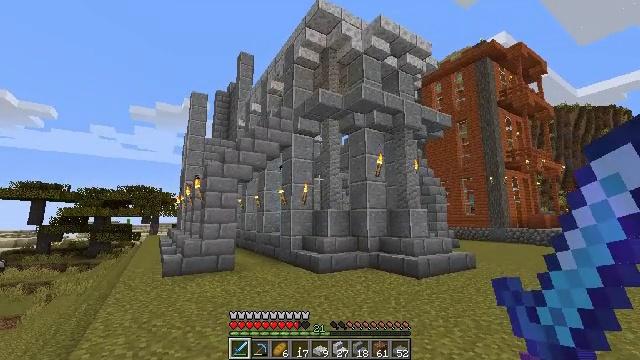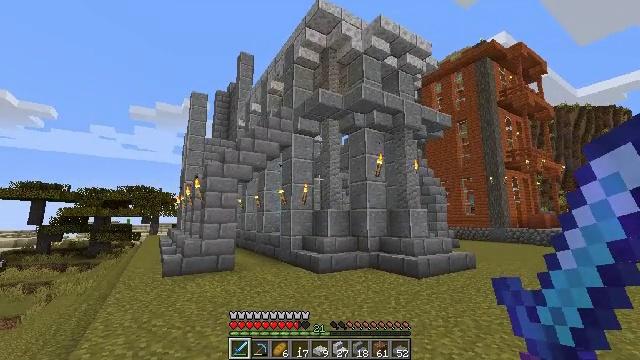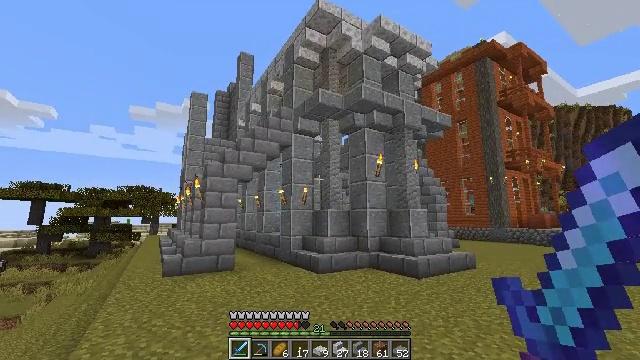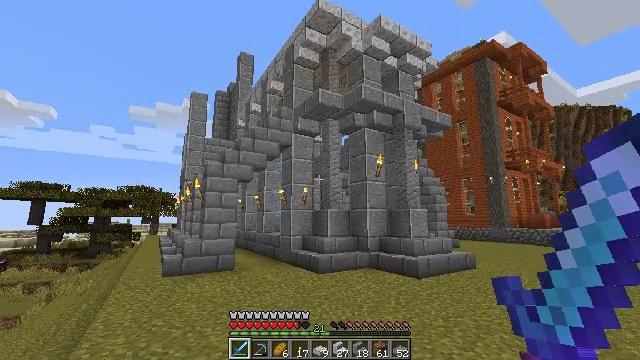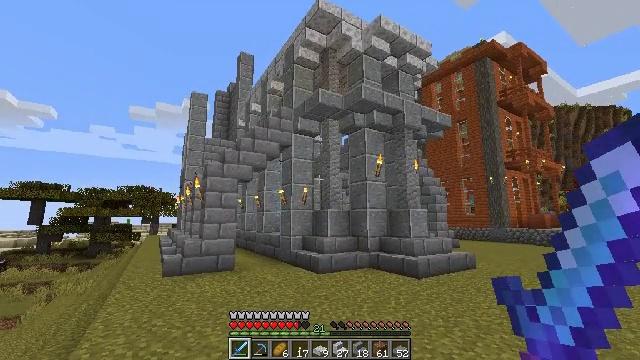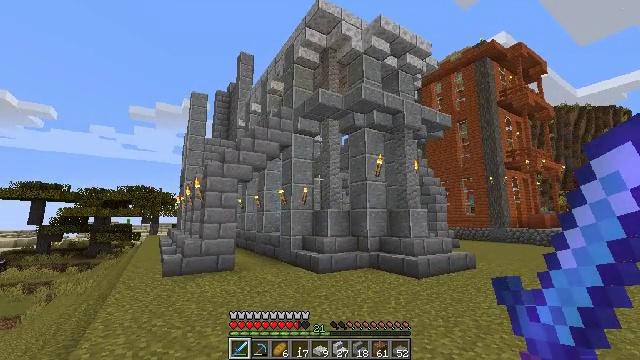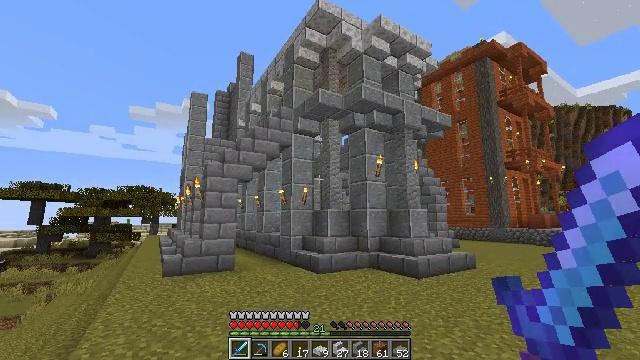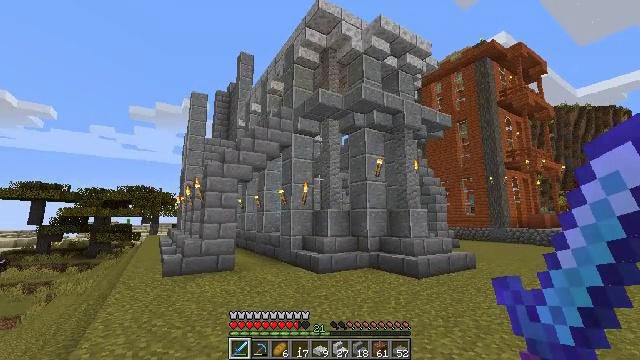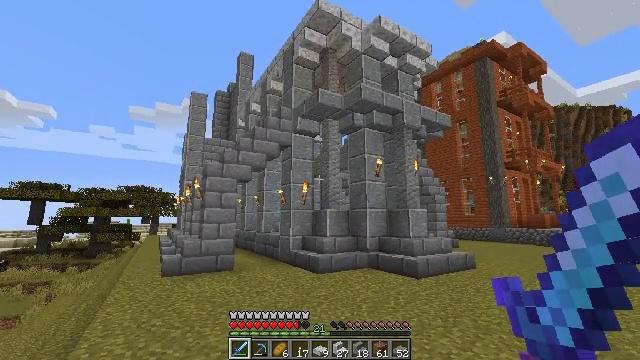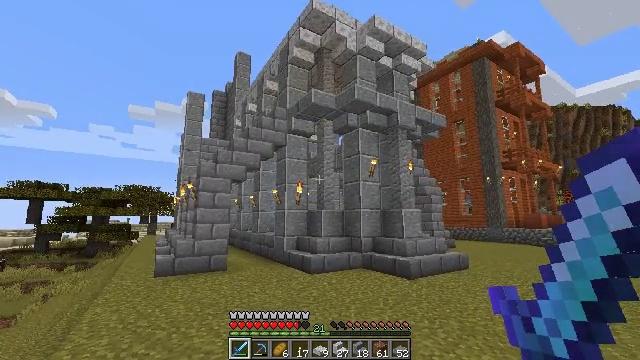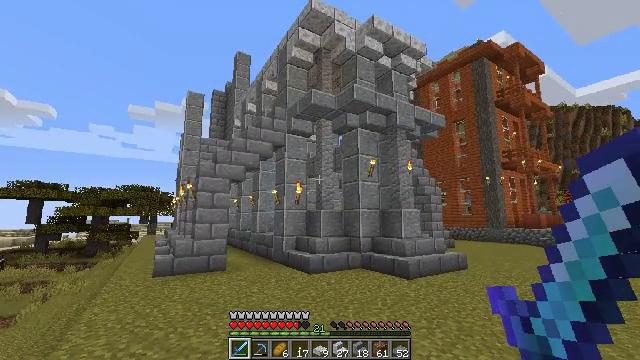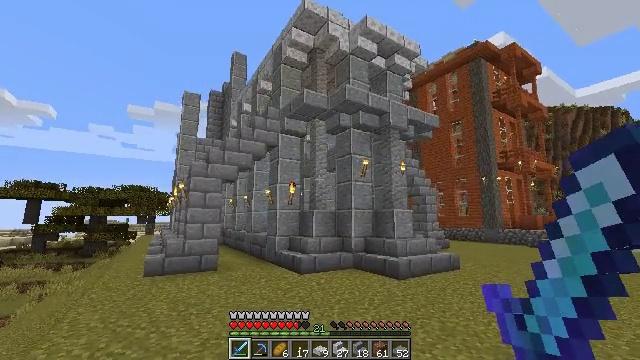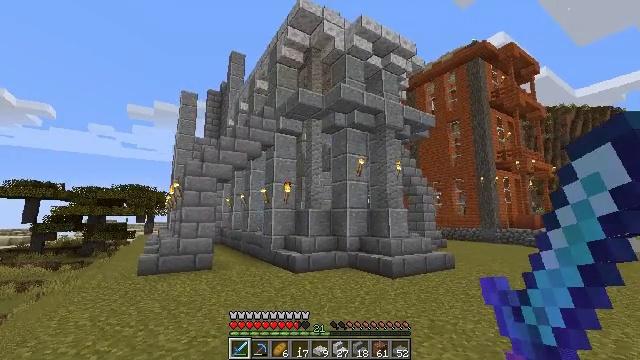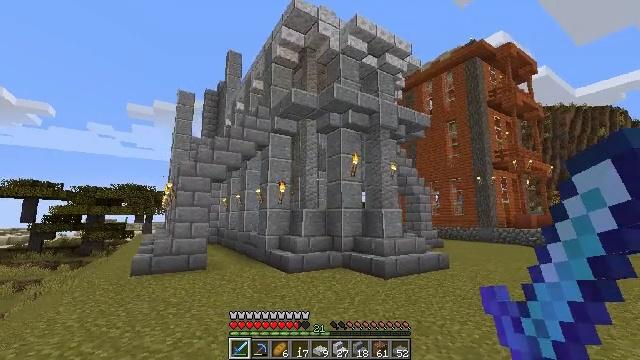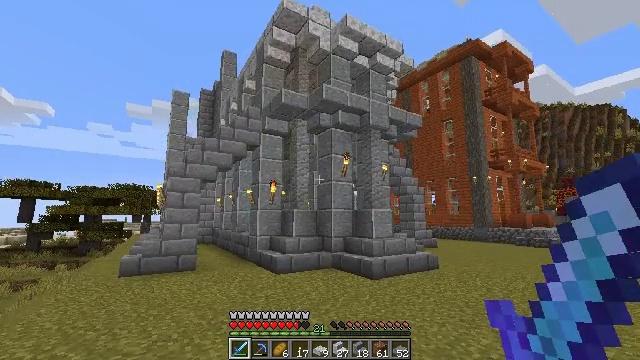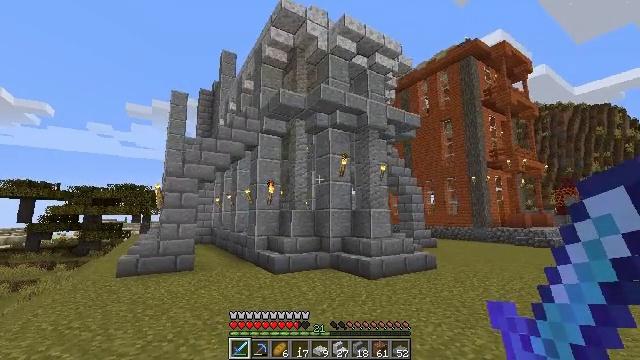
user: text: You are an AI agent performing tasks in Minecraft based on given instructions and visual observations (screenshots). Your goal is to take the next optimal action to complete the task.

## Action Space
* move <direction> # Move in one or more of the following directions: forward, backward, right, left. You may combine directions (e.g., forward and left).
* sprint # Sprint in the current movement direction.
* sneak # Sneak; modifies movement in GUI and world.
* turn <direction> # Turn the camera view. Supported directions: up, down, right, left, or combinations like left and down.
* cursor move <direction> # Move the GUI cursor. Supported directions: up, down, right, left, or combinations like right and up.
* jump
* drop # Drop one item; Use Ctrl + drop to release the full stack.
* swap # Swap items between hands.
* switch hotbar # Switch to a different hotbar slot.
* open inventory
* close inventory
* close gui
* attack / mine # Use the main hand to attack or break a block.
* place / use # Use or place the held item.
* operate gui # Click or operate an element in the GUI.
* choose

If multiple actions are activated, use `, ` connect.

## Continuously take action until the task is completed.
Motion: motion action
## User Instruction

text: Mine the glass pane carefully.
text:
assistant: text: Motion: no_op
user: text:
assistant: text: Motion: no_op
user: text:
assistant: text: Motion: no_op
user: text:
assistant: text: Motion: no_op
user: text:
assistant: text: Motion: no_op
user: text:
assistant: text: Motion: no_op
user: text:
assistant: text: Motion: no_op
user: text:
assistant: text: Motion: move right
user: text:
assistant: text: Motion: move right
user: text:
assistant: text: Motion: move right
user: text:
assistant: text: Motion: move right
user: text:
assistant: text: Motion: move right
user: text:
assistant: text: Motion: move right
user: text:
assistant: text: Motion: move right
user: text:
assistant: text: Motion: move right
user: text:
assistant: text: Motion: move right
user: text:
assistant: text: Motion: move right, turn left and up
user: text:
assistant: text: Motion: move forward and move right, turn up
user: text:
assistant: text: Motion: move forward and move right
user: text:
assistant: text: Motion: move forward and move right
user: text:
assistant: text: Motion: move forward and move right
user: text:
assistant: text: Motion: move forward and move right
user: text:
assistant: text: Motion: move forward and move right
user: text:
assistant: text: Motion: move forward and move right
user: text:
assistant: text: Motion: move forward and move right
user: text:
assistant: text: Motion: move forward and move right
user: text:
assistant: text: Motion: move forward and move right
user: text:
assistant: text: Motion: move forward and move right, turn left
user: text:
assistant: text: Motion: move forward and move right, turn left and up
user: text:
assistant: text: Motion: move forward and move right